Question: hello everyone I am very new in Hadoop. This is my first program and I need help solving the below errors.
When I put my file into HDFS as directly without using hdfs://localhost:9000/ then I get error message .
So I put file into hdfs by using following way
'''
hadoop fs -put file.txt hdfs://localhost:9000/sawai.txt
'''
after this file is loaded into the HDFS like this :

1. OK, then I tried to run my program of wordcount jar file like this: hadoop jar wordcount.jar hdp.WordCount sawai.txt outputdir and I get following error message: org.apache.hadoop.mapred.InvalidInputException: Input path does not exist: hdfs://localhost:9000/user/hadoop_usr/sawai.txt
2. then i try another way, i try to specify the hdfs path like this. hadoop jar wordcount.jar hdp.WordCount hdfs://localhost:9000/sawai.txt hdfs://localhost:9000/outputdir and i get following error message: org.apache.hadoop.mapred.FileAlreadyExistsException: Output directory hdfs://localhost:9000/sawai.txt already exists
at org.apache.hadoop.mapred.FileOutputFormat.checkOutputSpecs(FileOutputFormat.java:131) at org.apache.hadoop.mapreduce.JobSubmitter.checkSpecs(JobSubmitter.java:268)
at org.apache.hadoop.mapreduce.JobSubmitter.submitJobInternal(JobSubmitter.java:139) at org.apache.hadoop.mapreduce.Job$10.run(Job.java:1290)
at org.apache.hadoop.mapreduce.Job$10.run(Job.java:1287)
at java.security.AccessController.doPrivileged(Native Method)
at javax.security.auth.Subject.doAs(Subject.java:422)
at org.apache.hadoop.security.UserGroupInformation.doAs(UserGroupInformation.java:1698)
at org.apache.hadoop.mapreduce.Job.submit(Job.java:1287)
at org.apache.hadoop.mapred.JobClient$1.run(JobClient.java:575)
at org.apache.hadoop.mapred.JobClient$1.run(JobClient.java:570)
at java.security.AccessController.doPrivileged(Native Method)
at javax.security.auth.Subject.doAs(Subject.java:422)
at org.apache.hadoop.security.UserGroupInformation.doAs(UserGroupInformation.java:1698)
at org.apache.hadoop.mapred.JobClient.submitJobInternal(JobClient.java:570)
at org.apache.hadoop.mapred.JobClient.submitJob(JobClient.java:561)
at org.apache.hadoop.mapred.JobClient.runJob(JobClient.java:870)
at hdp.WordCount.run(WordCount.java:40)
at org.apache.hadoop.util.ToolRunner.run(ToolRunner.java:70)
at org.apache.hadoop.util.ToolRunner.run(ToolRunner.java:84)
at hdp.WordCount.main(WordCount.java:17)
at sun.reflect.NativeMethodAccessorImpl.invoke0(Native Method)
at sun.reflect.NativeMethodAccessorImpl.invoke(NativeMethodAccessorImpl.java:62)
at sun.reflect.DelegatingMethodAccessorImpl.invoke(DelegatingMethodAccessorImpl.java:43) at java.lang.reflect.Method.invoke(Method.java:498)
at org.apache.hadoop.util.RunJar.run(RunJar.java:221)
at org.apache.hadoop.util.RunJar.main(RunJar.java:136)
I read out many articles and they suggest me to change output directory name every time, I applied this way but its not working in my case and its seem like problem is in defining source file name on which we want to perform operations.
What is causing the exception and how can I solve it?
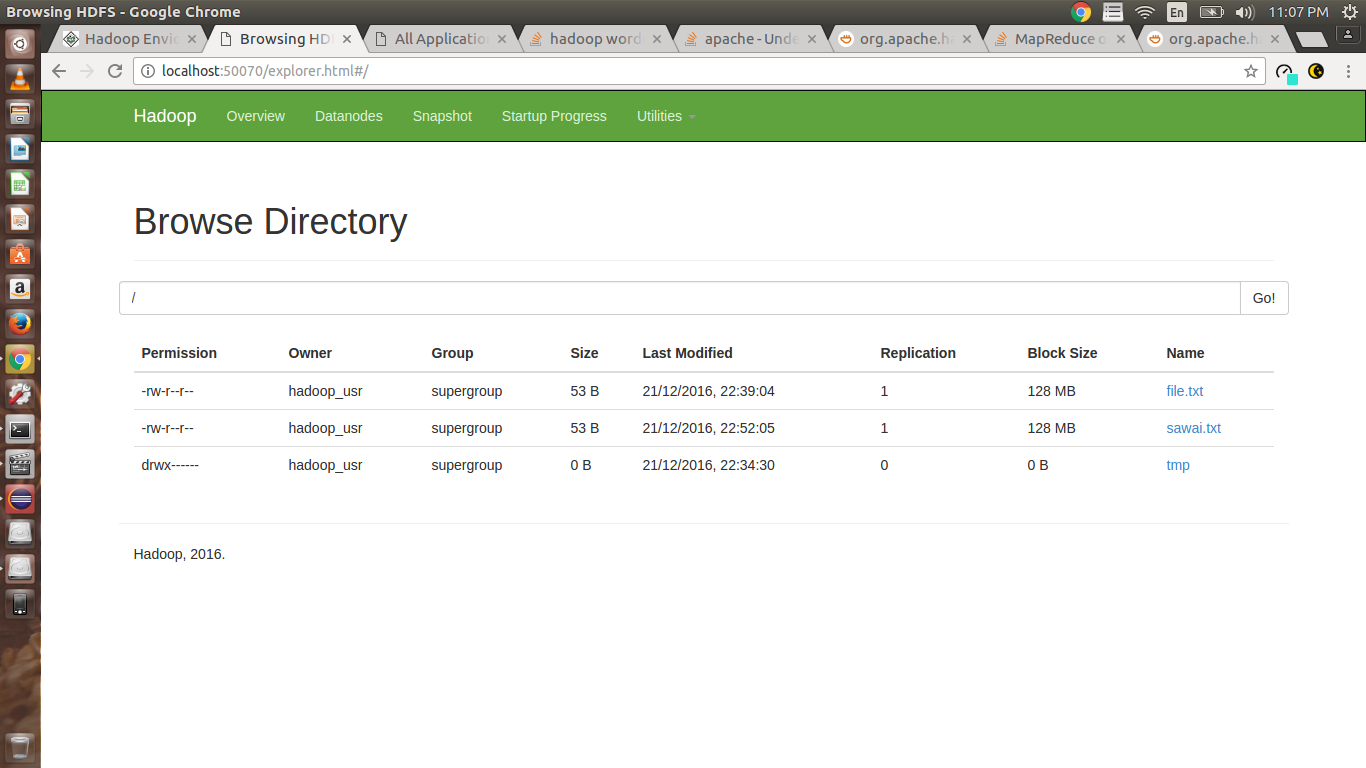
Answer: Have you tried hadoop jar wordcount.jar hdp.WordCount /sawai.txt /outputdir ? HDFS prefers FULL paths.
Also,I have never had to prepend "hdfs://localhost:/" to upload a file to HDFS or run a jar. Usually you can just reference the full file path and its fine. Maybe try it without that prepended?
If that does fix it, It is best practice to increasing the replication factor to . Also the is significantly than the and that can become problematic. Cloudera Advice for file and block size <URL>